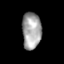
Tissue: skin
Cell type: Epithelial cells
Senescence score: 0.2143
Nuclear area (px): 687
Mean DAPI intensity: 162.229